Field crop: tomato
Growth stage: 1
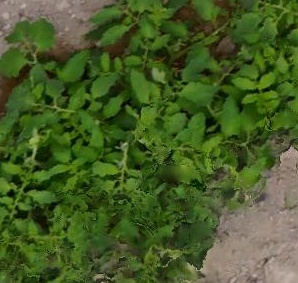
Species: tomato